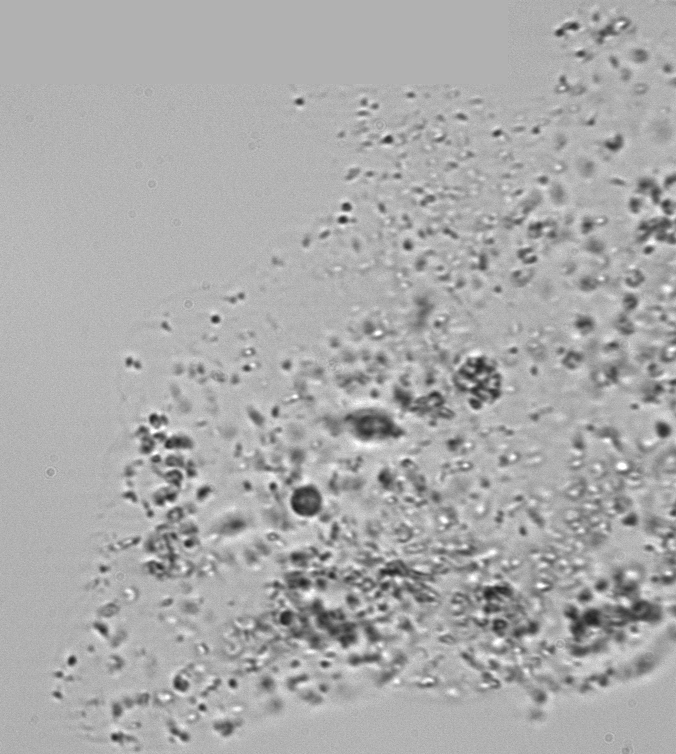
Label: Phaeocystis